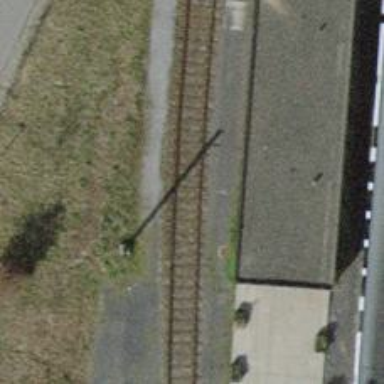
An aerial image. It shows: Rail siding with electrified tracks using contact line.